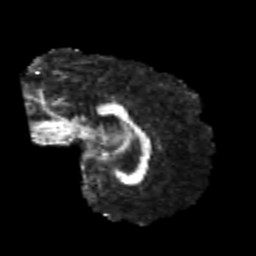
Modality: FA
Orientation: sagittal
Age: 20
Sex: female
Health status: healthy
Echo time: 0.074 s